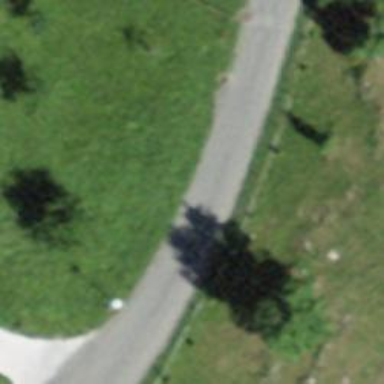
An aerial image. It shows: Residential road with asphalt surface. This road is ideal for hiking with backcountry grooming.